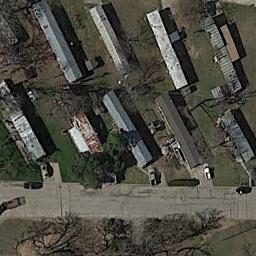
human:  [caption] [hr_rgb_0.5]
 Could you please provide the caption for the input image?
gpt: There are four rows of mobile homes and three paths .

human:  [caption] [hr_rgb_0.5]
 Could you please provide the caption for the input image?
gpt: The mobile home park has some neatly arranged mobile homes and a road goes through the mobile home park .

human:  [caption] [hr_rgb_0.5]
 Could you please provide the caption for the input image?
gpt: Many buildings of different shapes are in mobile home parks .

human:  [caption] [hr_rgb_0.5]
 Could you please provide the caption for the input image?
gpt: The mobile home park is on the grass next to the road .

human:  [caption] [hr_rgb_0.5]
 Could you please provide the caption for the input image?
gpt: There are some buildings and withered trees in the mobile home park .